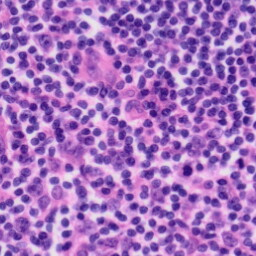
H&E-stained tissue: Tonsil